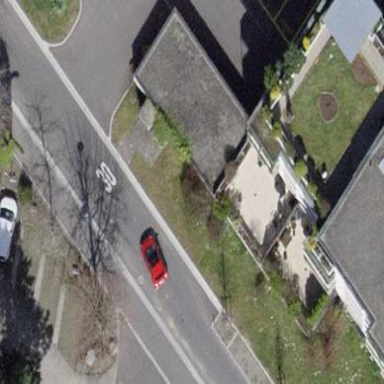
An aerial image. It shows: Group of garages.